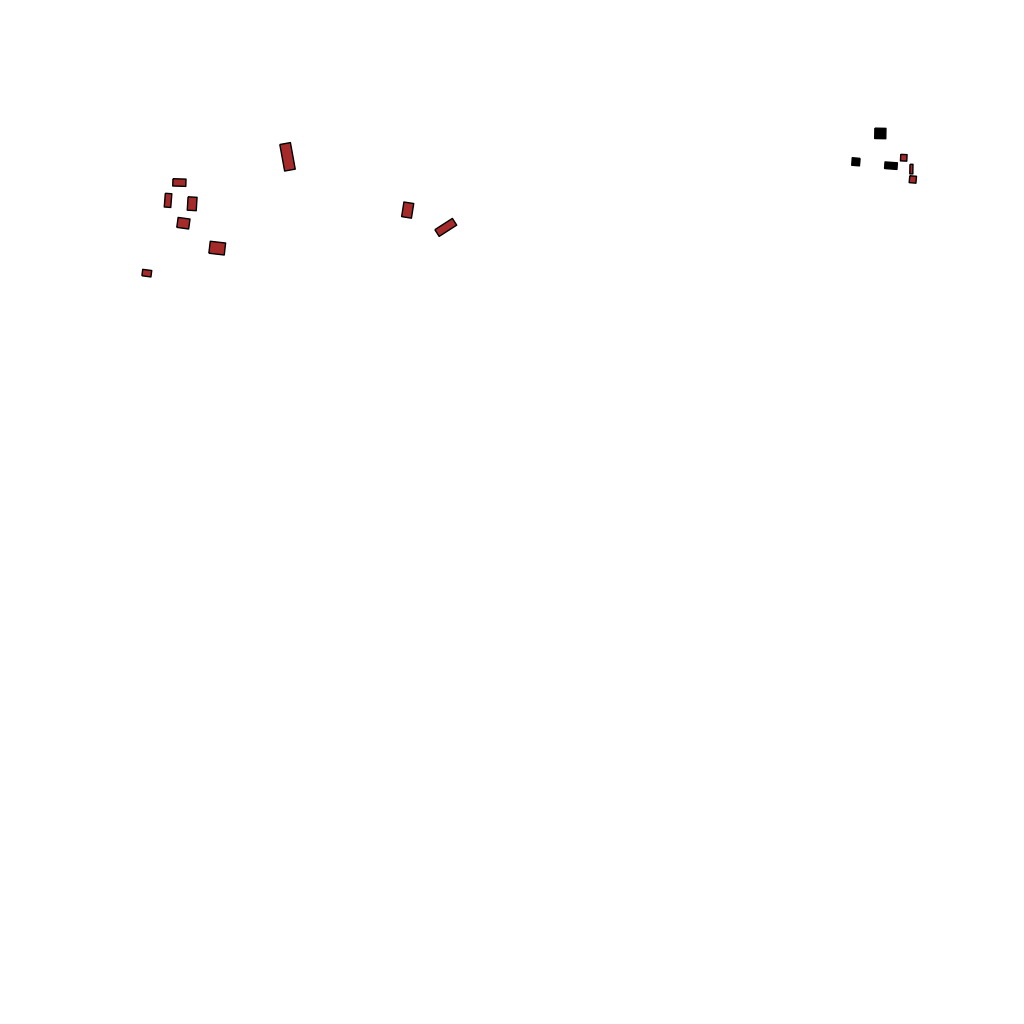
Tags: overhead vector_map, agriculture, recreation, residential, special, individual_rise, density_3, Building, Facility, 1.0 km²